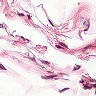
Metastatic tissue present: no